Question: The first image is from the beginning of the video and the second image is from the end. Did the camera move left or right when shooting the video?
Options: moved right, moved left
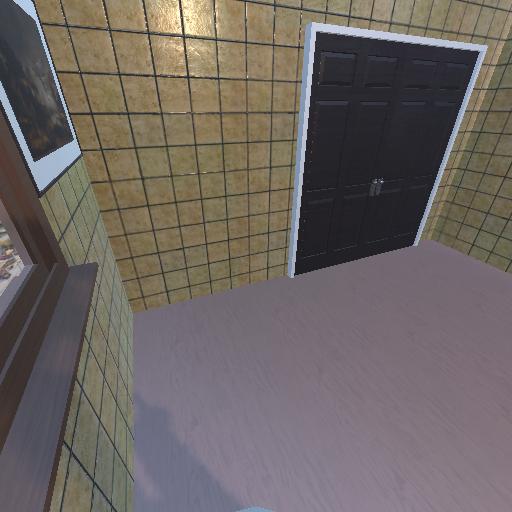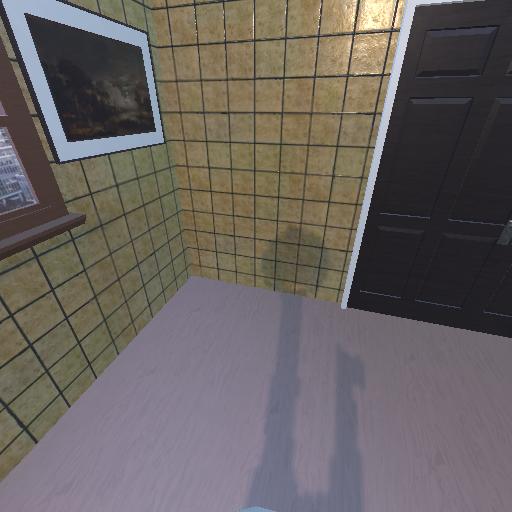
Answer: moved right